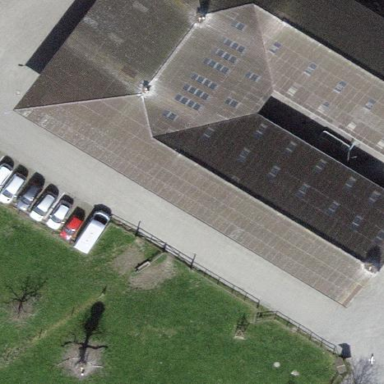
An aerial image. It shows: Cowshed building.